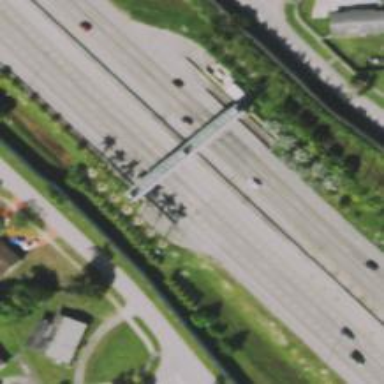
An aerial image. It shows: Toll gantry on the road.